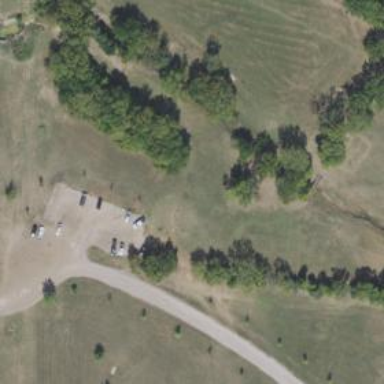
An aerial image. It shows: Disc golf course on leisure land.